Question: Im trying to create a loading view controller before it loads my tableView. This works fine.
However when the tableView is displayed I get a back button. When clicked it takes me back to the loading view. Im guessing this is because its embedded inside of the navigation controller. Please advise.

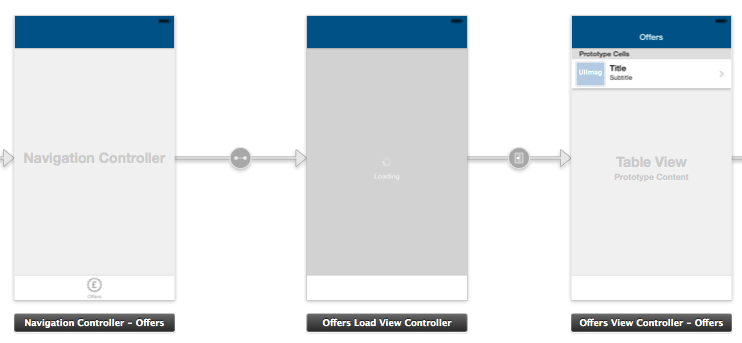
Answer: if you want to hide the back button just add
'''
self.navigationController.navigationBarHidden=YES;
'''
in the third View controller's viewDidLoad
else add
'''
self.navigationItem.hidesBackButton=YES;
'''